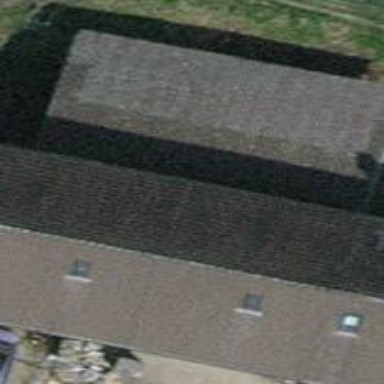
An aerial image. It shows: View of roof of building.